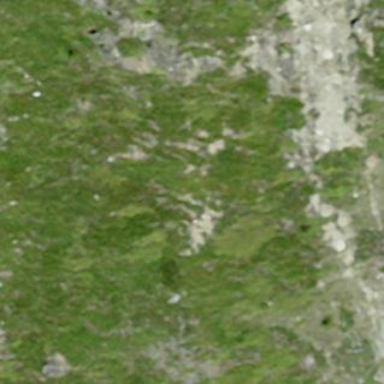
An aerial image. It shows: Natural scree.